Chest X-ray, PA view. Patient: 51 years old, sex F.
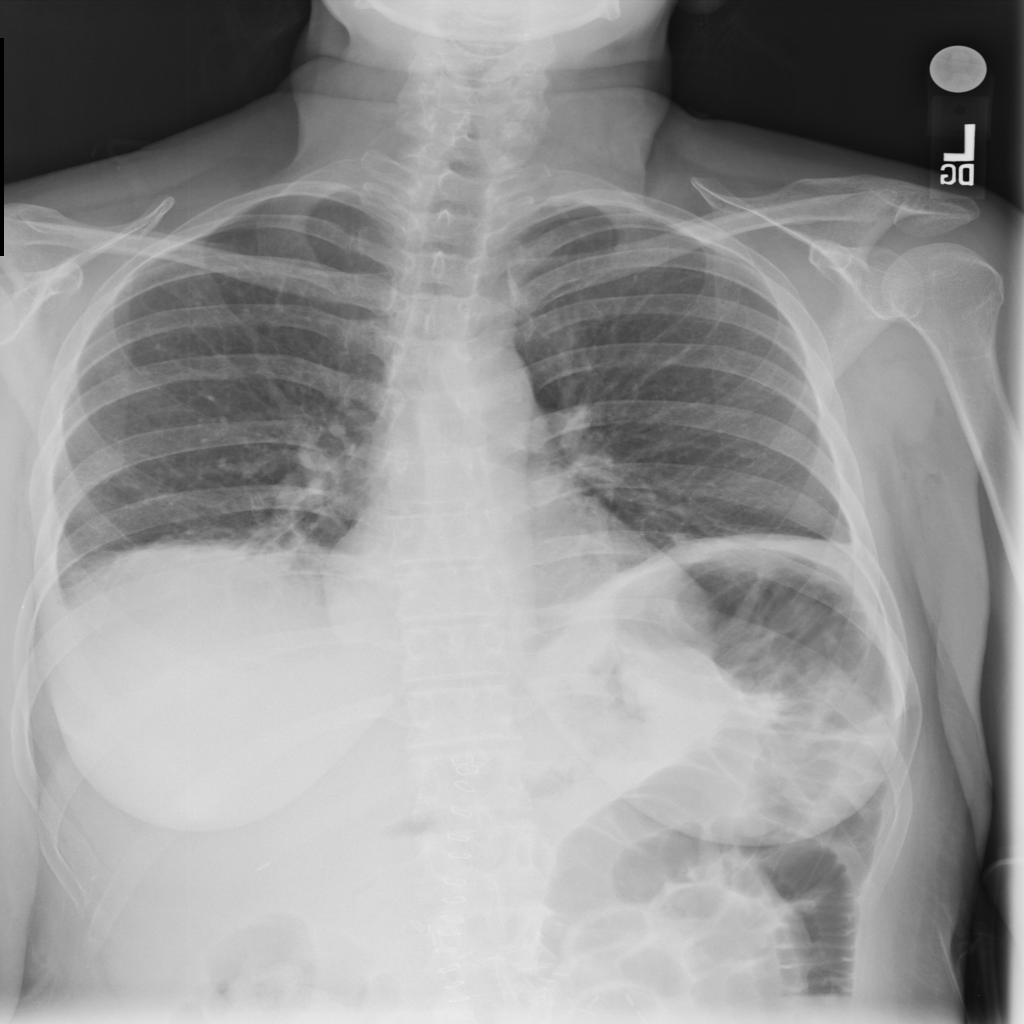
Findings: Effusion